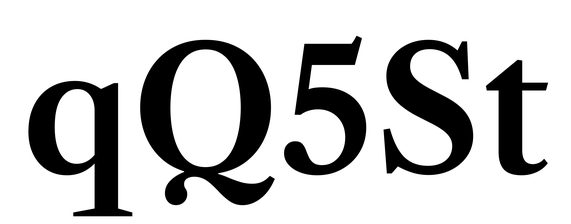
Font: LibreCaslonText_SemiBold